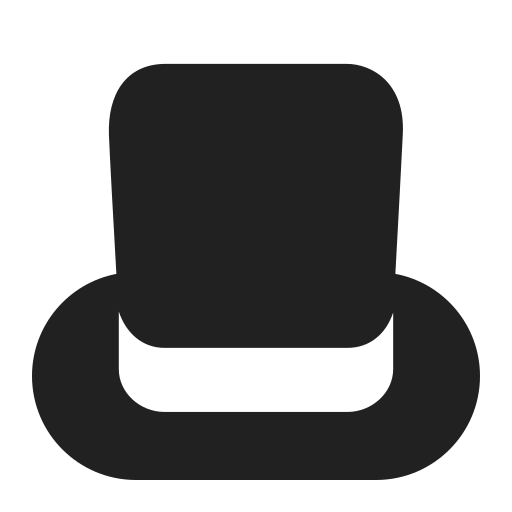
top hat high contrast